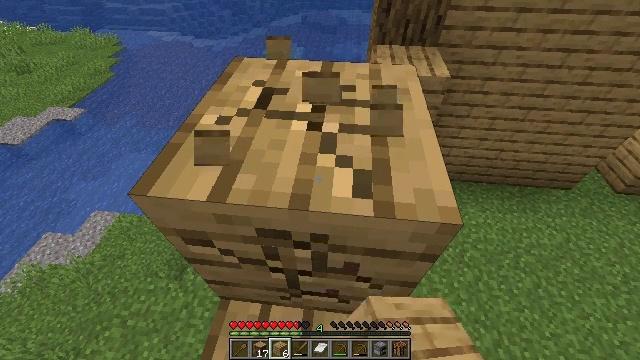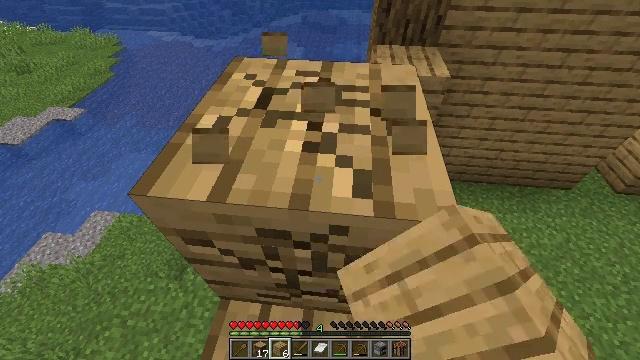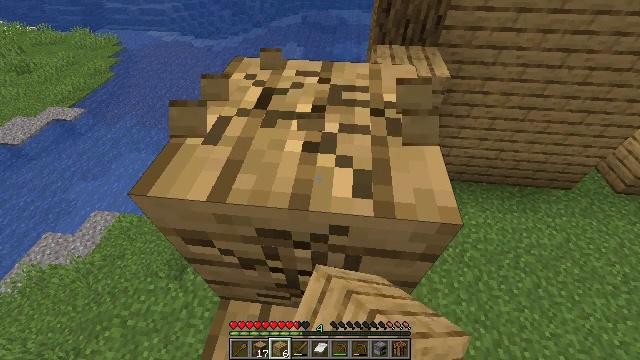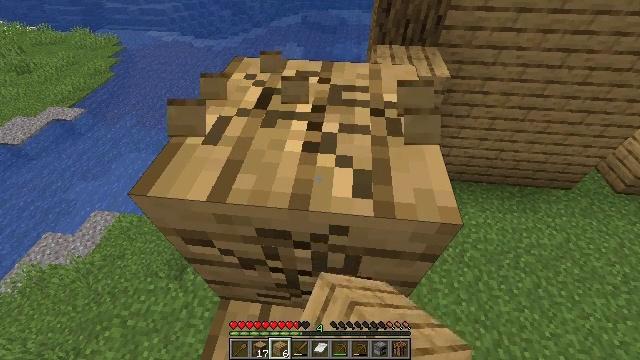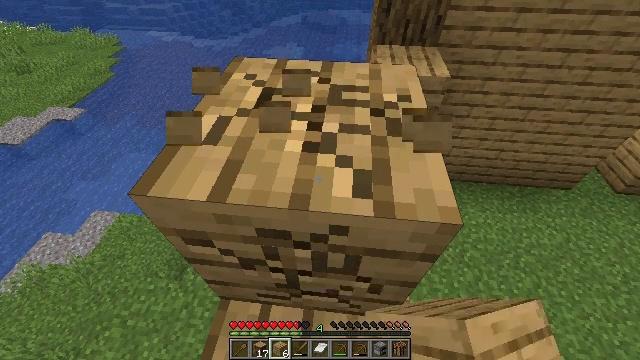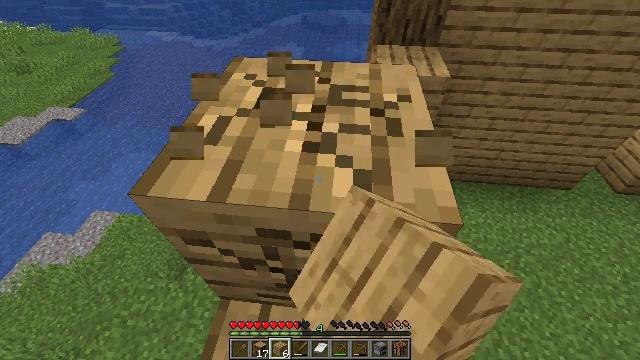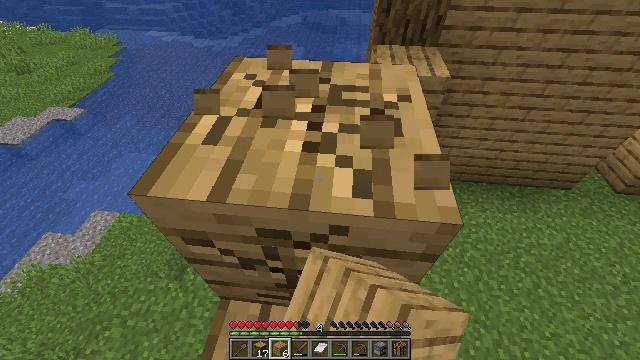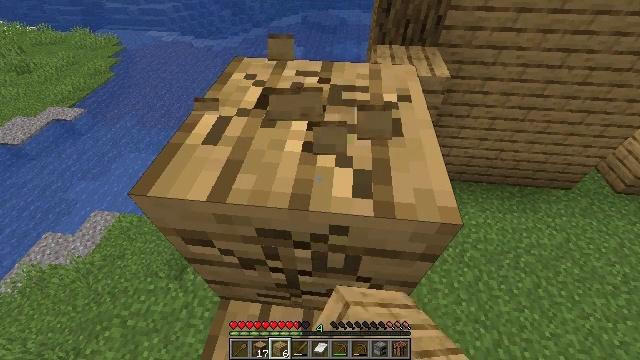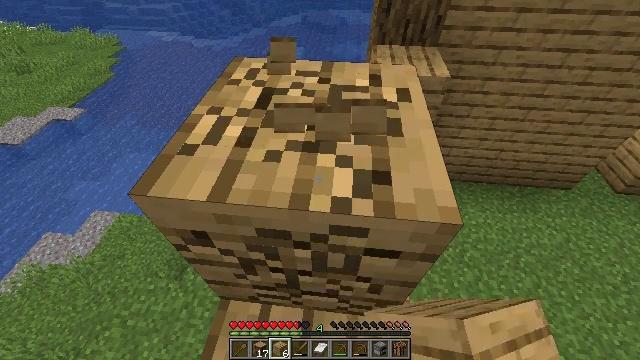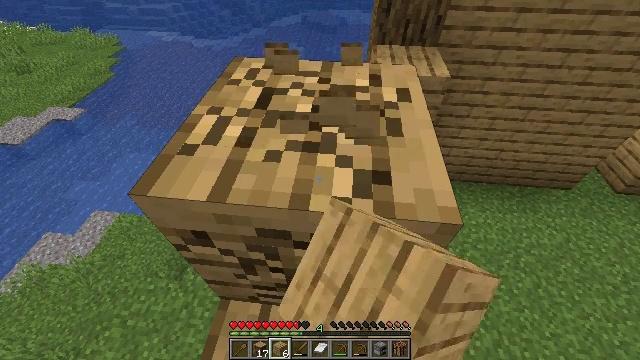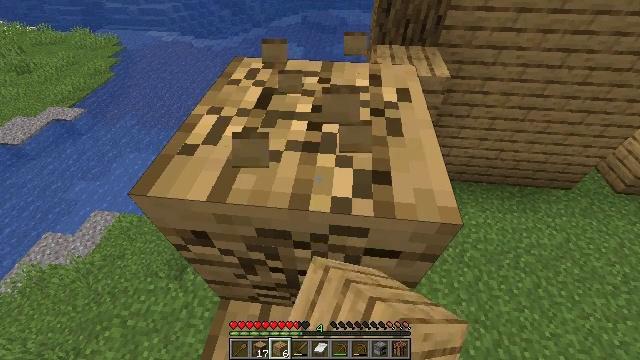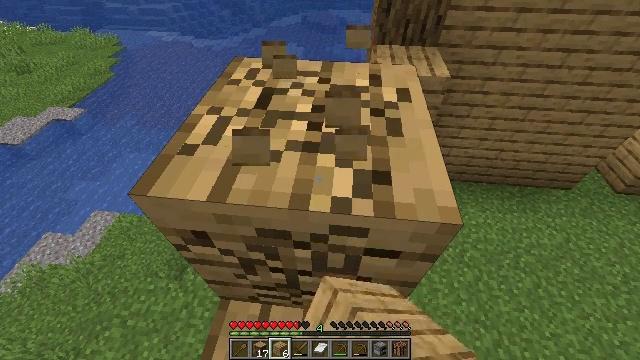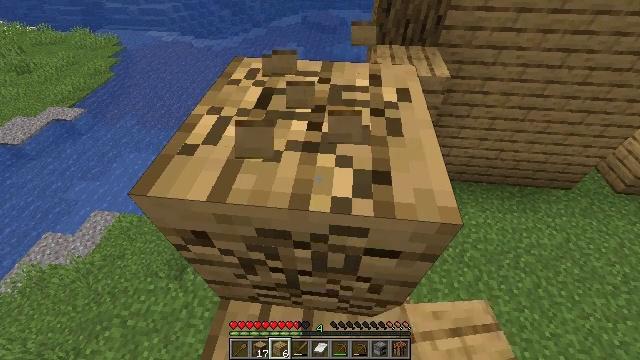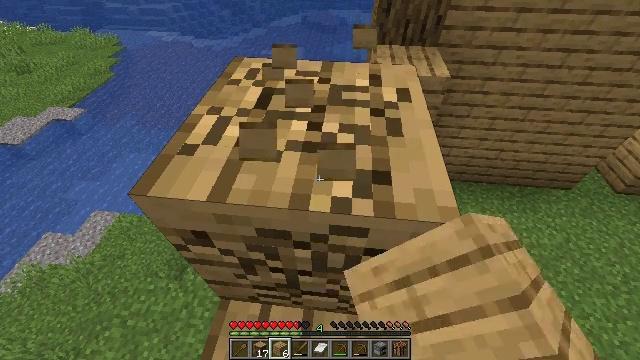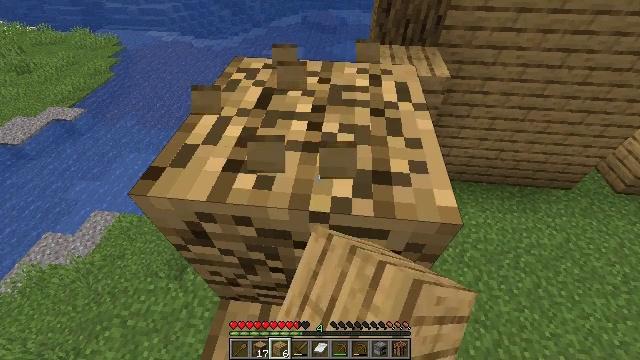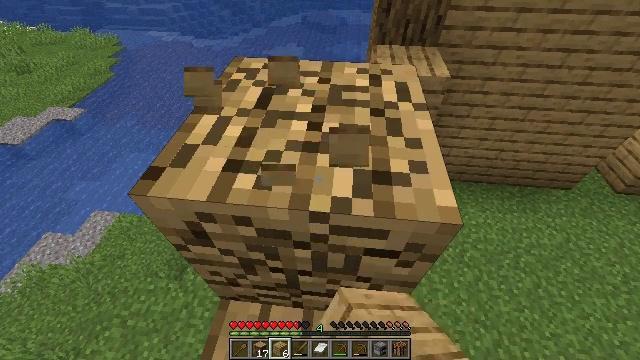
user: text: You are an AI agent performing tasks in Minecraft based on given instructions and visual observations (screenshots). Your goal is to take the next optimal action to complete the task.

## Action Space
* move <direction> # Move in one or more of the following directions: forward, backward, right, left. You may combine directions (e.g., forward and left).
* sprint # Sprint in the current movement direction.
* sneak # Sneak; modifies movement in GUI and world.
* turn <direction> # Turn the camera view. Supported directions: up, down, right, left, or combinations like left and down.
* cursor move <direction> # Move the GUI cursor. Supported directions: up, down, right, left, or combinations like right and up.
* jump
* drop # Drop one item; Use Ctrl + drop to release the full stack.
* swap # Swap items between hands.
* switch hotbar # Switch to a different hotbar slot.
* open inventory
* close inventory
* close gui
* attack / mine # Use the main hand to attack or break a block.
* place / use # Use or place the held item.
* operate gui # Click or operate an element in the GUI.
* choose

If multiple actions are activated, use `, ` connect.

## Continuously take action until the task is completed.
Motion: motion action
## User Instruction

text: Gather some oak planks.
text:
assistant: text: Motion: attack / mine
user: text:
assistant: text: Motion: attack / mine
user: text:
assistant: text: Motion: attack / mine
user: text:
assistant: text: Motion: attack / mine
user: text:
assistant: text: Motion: attack / mine
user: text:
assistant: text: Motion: attack / mine
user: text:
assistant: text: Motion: attack / mine
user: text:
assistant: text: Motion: attack / mine
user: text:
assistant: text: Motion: attack / mine
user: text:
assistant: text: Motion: attack / mine
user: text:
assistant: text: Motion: attack / mine
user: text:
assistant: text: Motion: attack / mine
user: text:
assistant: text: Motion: attack / mine
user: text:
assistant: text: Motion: attack / mine
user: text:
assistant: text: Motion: attack / mine
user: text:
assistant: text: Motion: attack / mine
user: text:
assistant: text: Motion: attack / mine
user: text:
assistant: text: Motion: attack / mine
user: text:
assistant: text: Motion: attack / mine
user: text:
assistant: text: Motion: attack / mine
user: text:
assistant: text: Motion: attack / mine
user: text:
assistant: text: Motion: attack / mine
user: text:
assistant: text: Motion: attack / mine
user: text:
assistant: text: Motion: attack / mine
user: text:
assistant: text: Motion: attack / mine